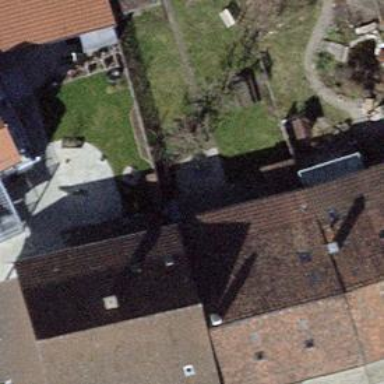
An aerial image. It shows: Terrace-style building with gabled roof.